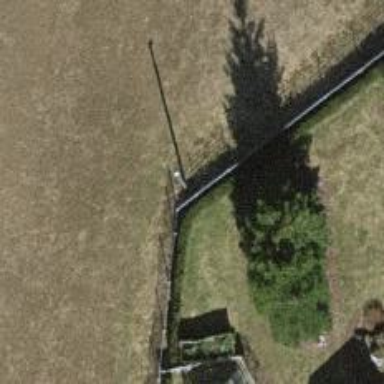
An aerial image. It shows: Utility pole as the man-made structure.